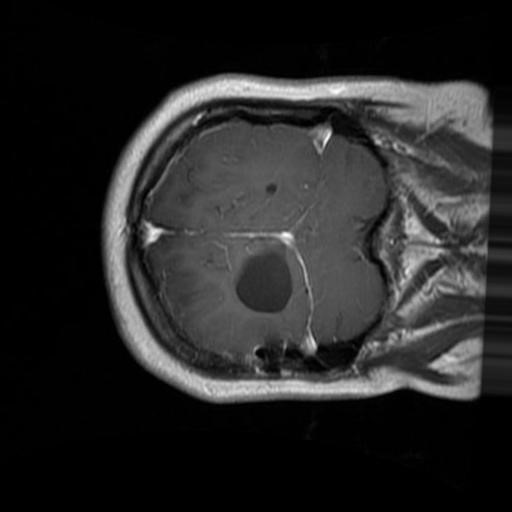
Label: brain_glioma